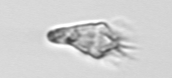
Label: Paratontonia_gracillima